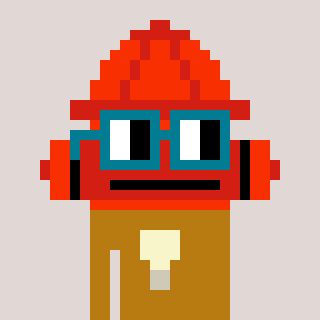
a pixel art character with square dark green glasses, a fire hydrant-shaped head and a gold-colored body on a warm background